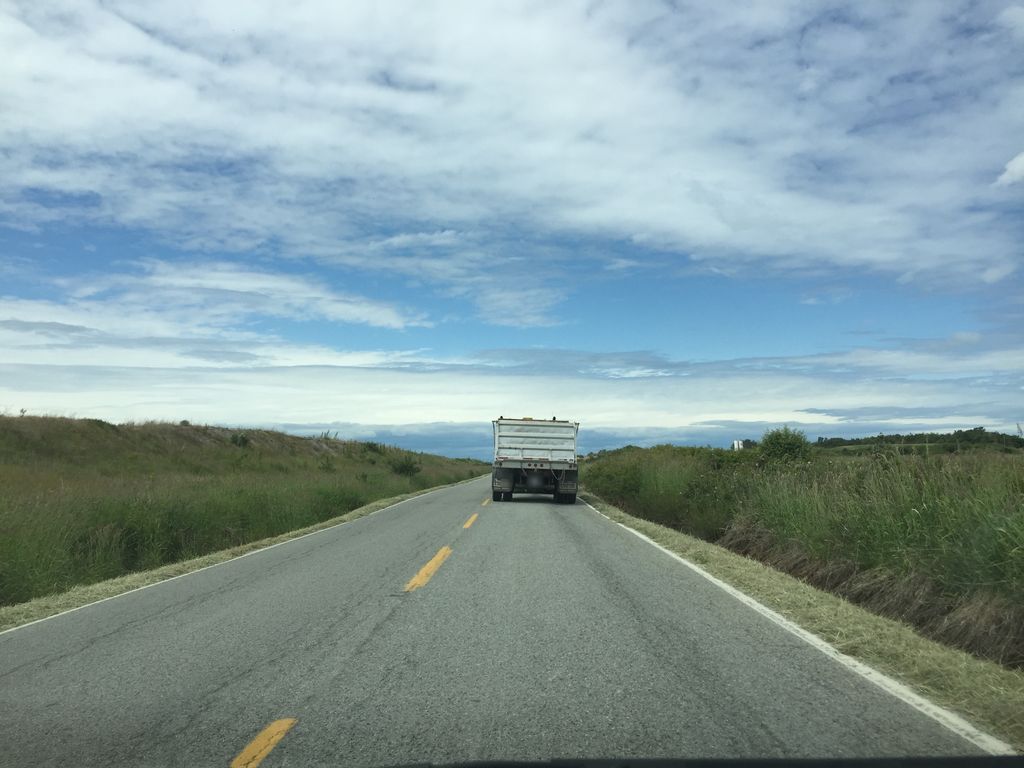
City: vancouver